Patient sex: M
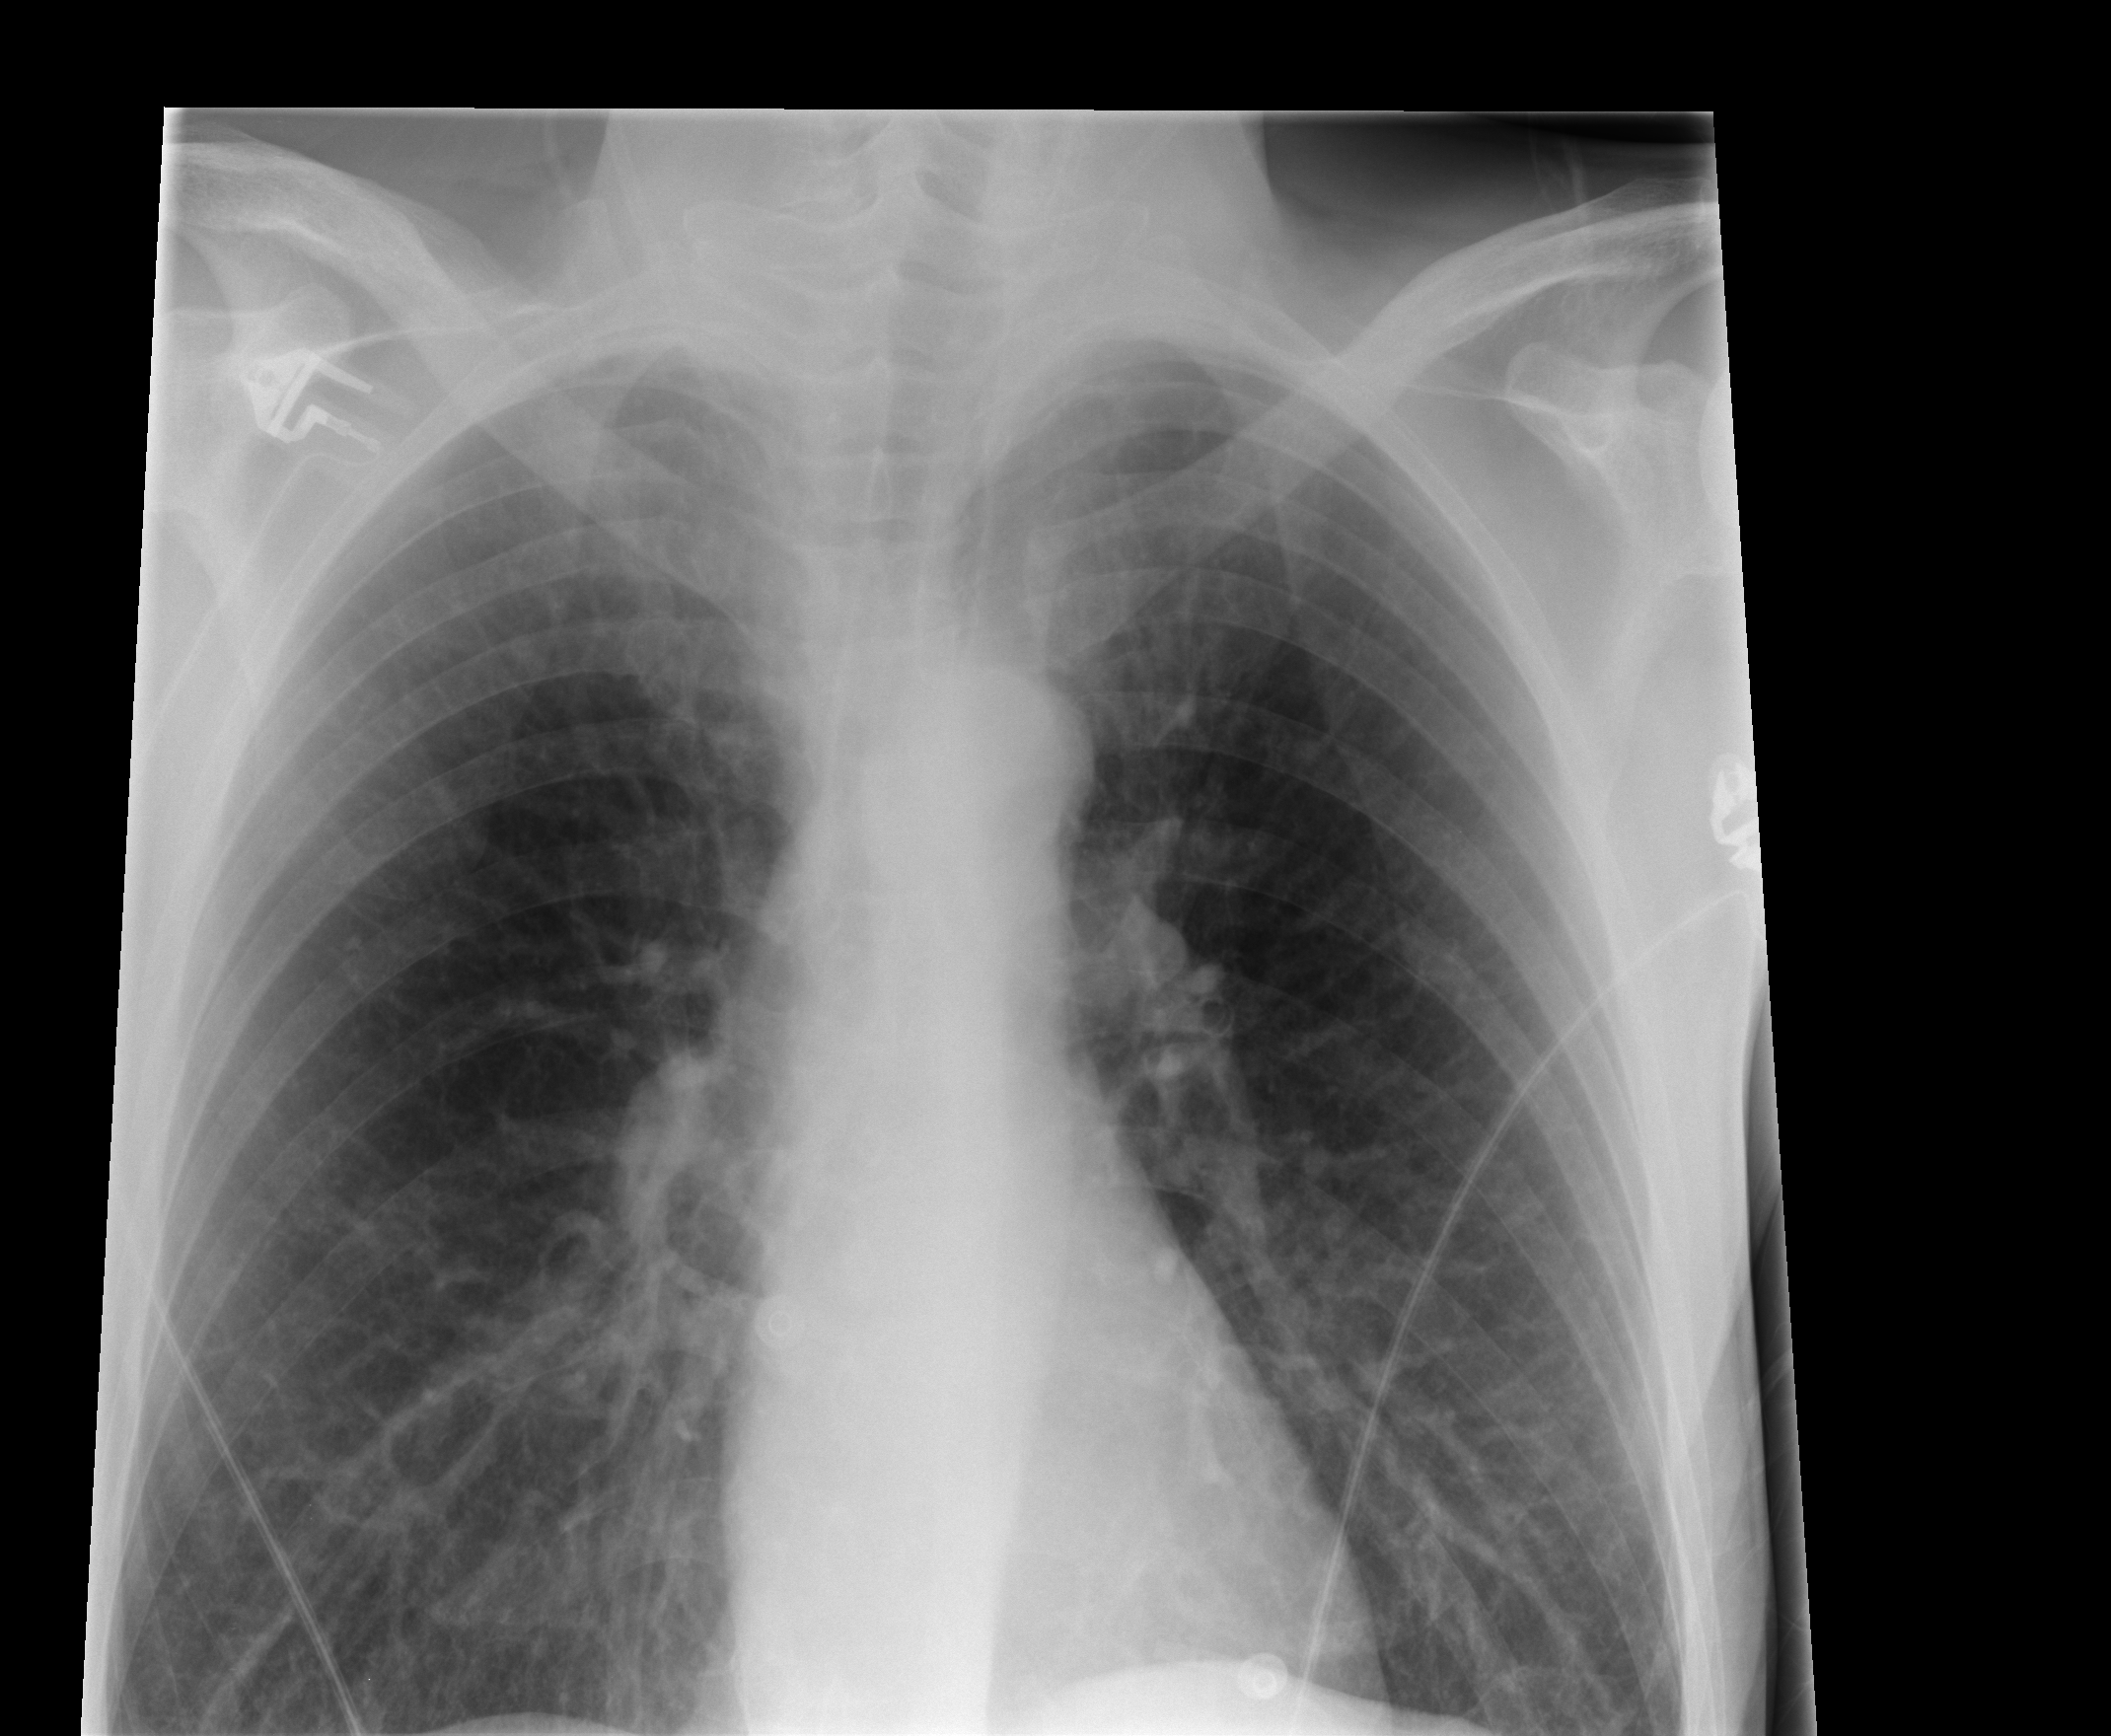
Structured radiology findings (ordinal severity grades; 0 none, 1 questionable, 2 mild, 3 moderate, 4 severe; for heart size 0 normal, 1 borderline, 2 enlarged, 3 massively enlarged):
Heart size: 0
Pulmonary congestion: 0
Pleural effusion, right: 0
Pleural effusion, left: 0
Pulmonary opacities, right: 0
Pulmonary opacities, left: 0
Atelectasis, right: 2
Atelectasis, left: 2